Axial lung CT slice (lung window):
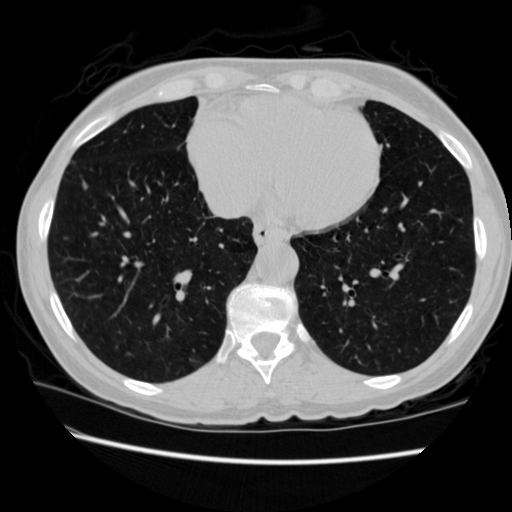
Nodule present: no